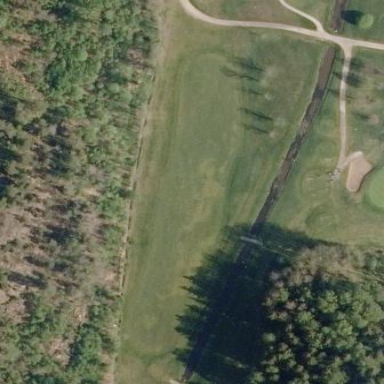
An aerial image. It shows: Grassy area designated as golf fairway.